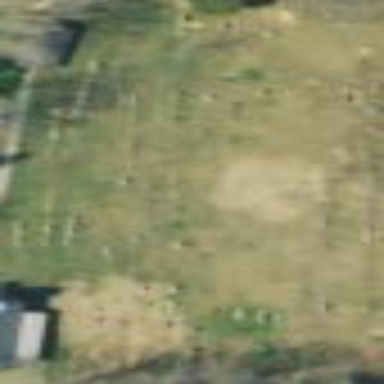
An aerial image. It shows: Cemetery.